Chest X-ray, PA view. Patient: 28 years old, sex M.
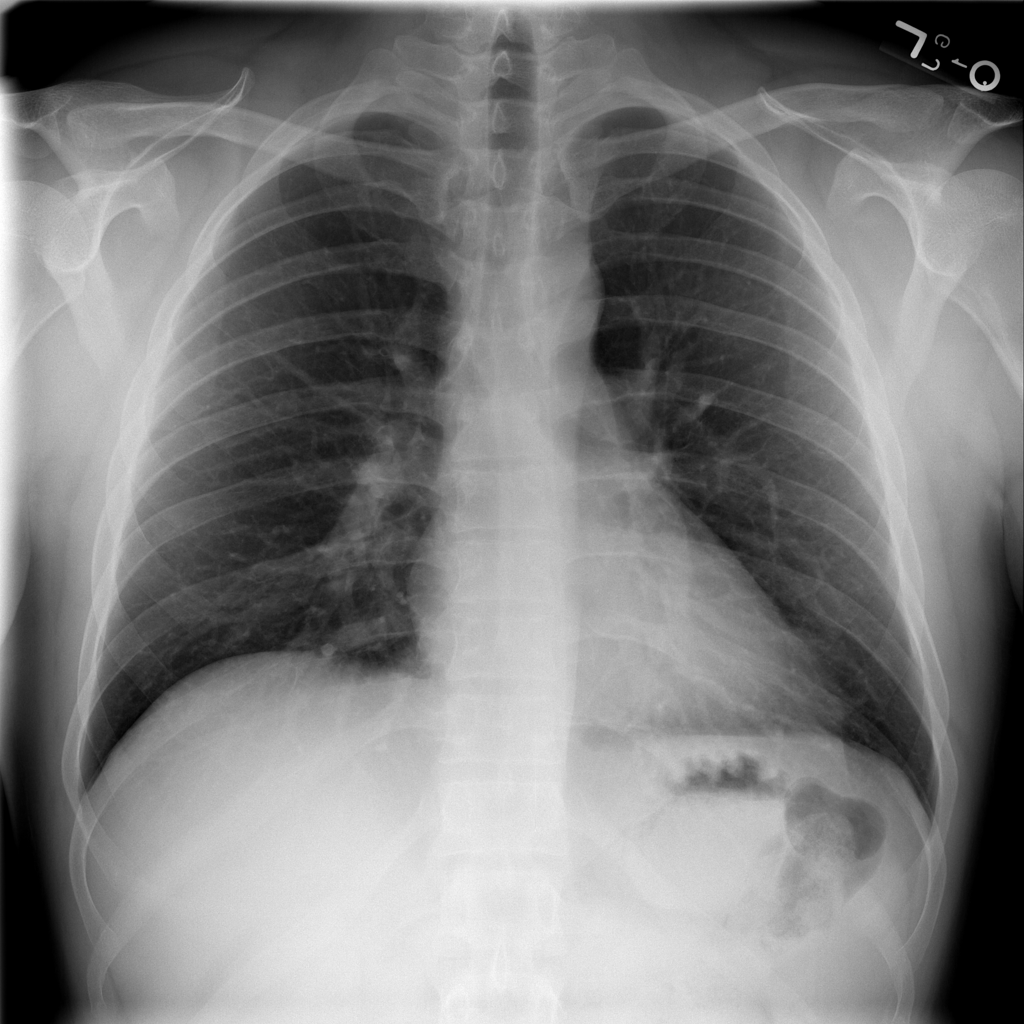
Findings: No Finding